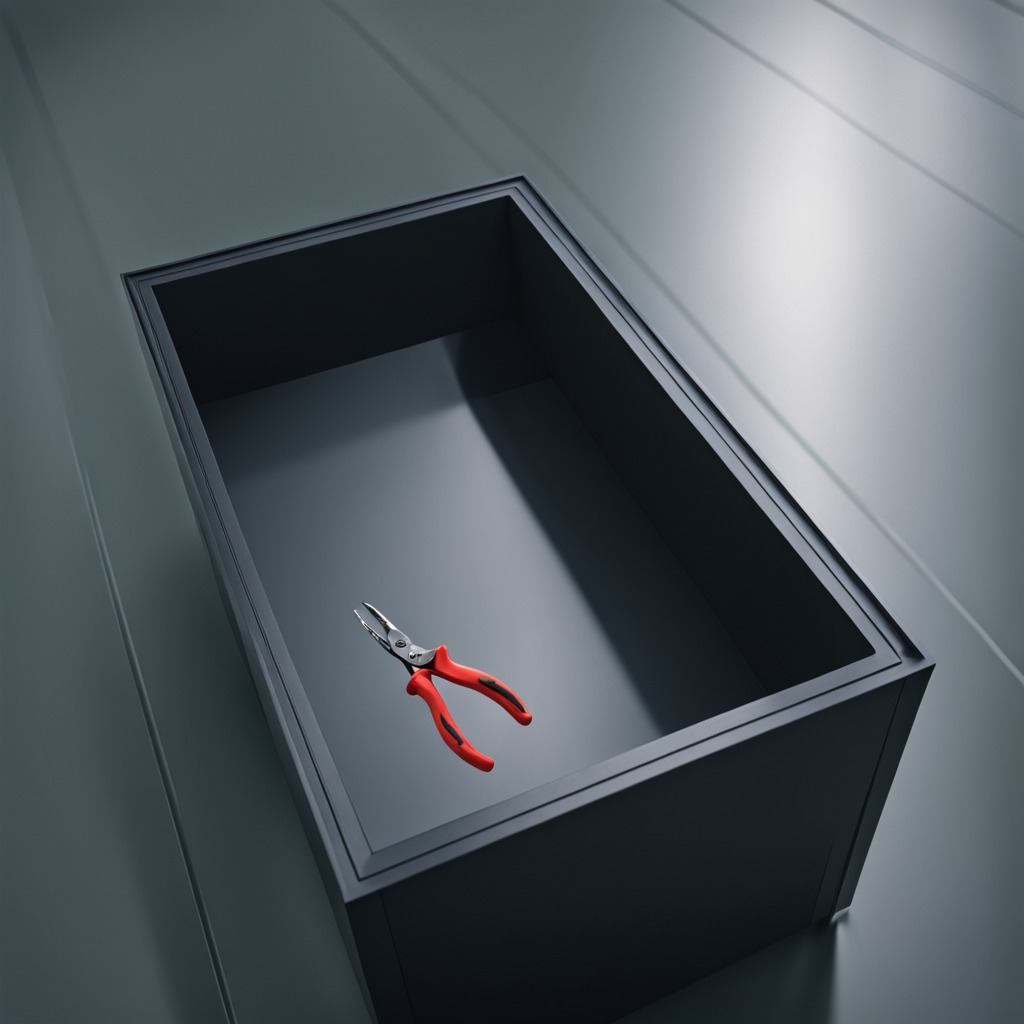
A plier is lying on the toolbox surface in an airplane hangar workshop 8K.